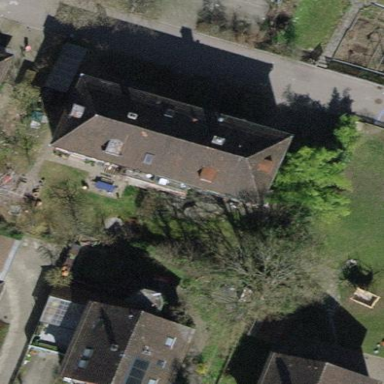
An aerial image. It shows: Hipped roof on apartment building.